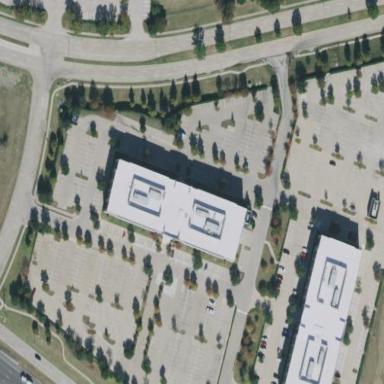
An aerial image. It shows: Office building.